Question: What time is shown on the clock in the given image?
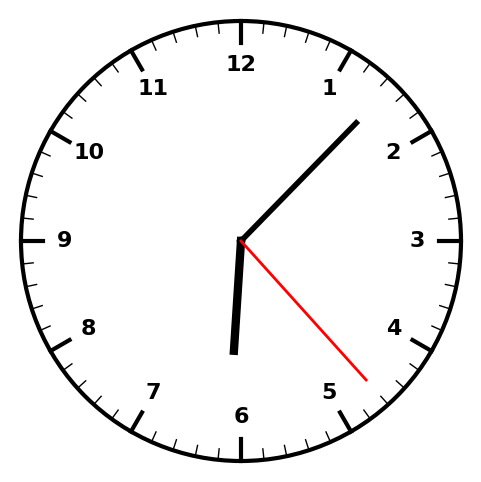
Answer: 06:07:23